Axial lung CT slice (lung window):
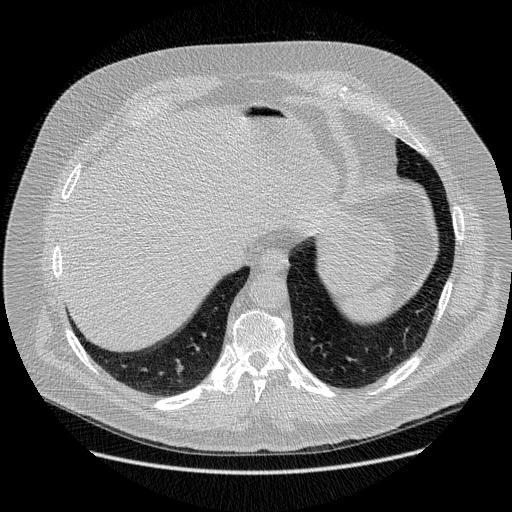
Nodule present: no